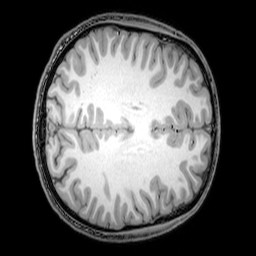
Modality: T1w
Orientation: axial
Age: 24
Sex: male
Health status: healthy
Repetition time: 0.081 s
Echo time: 0.037 s